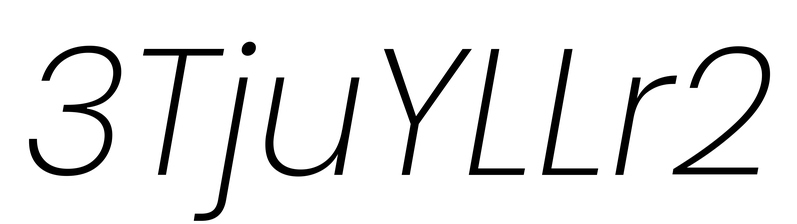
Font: Poppins-ExtraLightItalic